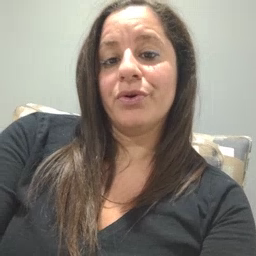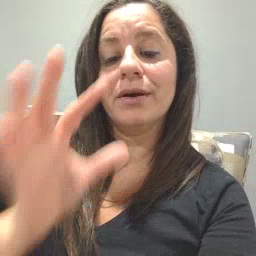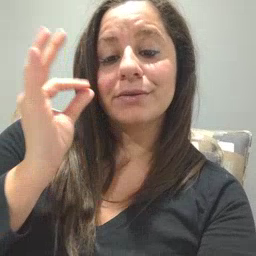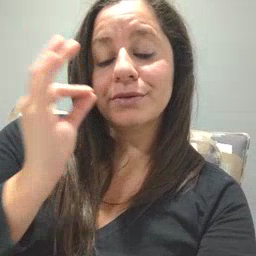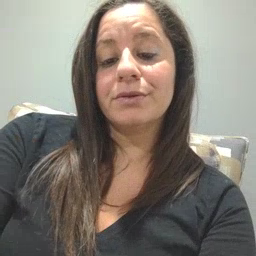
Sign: cat